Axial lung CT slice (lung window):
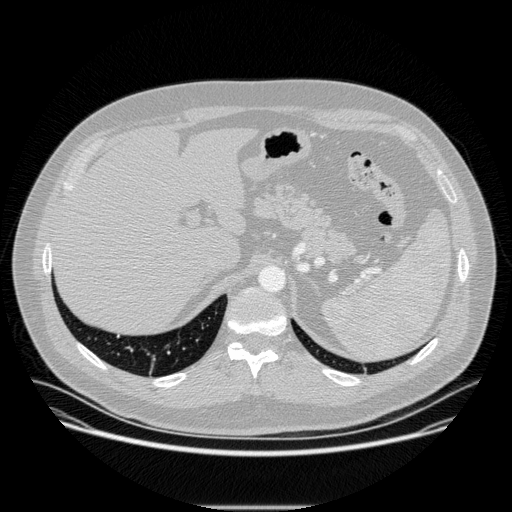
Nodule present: no